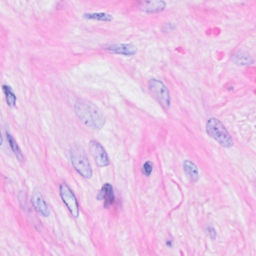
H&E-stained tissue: Breast